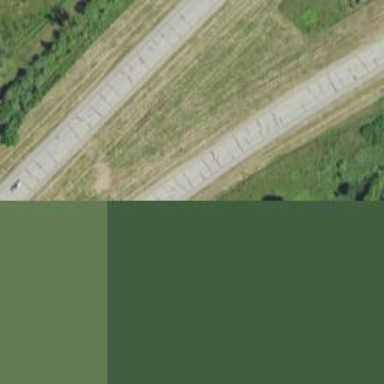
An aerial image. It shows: Asphalt motorway.